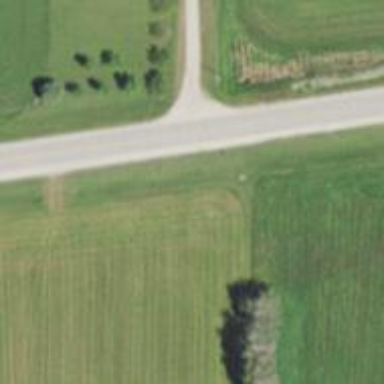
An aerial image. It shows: Secondary road.